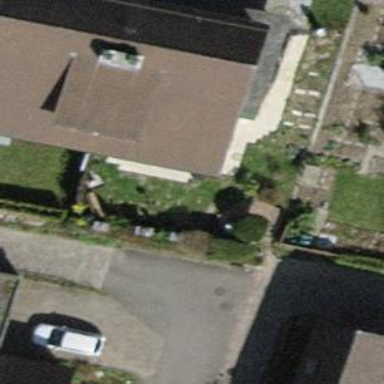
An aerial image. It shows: Building with tile roof.